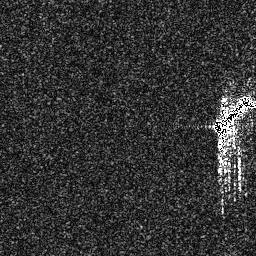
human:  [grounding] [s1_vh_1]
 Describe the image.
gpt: In the satellite image, there is  <ref>1 large ship </ref> <box>[[82, 36, 98, 53, 0]]</box> located at right.